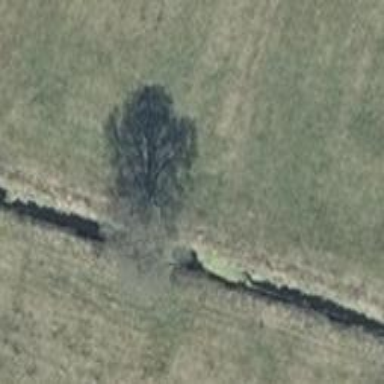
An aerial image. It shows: Deciduous tree with broadleaved leaves.